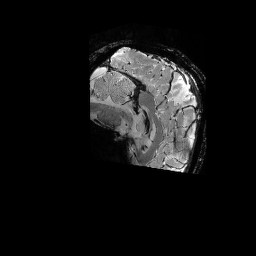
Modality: T2starw
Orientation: sagittal
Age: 30
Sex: male
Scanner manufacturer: siemens
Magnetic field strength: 6.98 T
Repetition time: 4.91 s
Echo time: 0.016 s